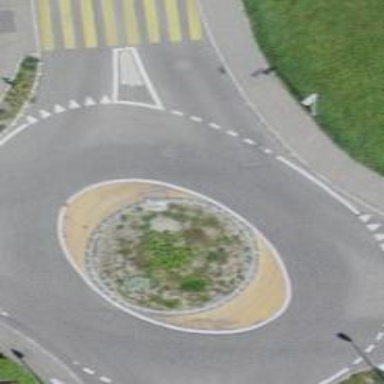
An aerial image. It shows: Residential road with roundabout.